Question: I'm doing a method in which I load a notepad file with random data in it, and I have to read character by character. Then I check whether this character is a Digit or a Letter and so on and so forth.
I invented a method called isDigit (ch) in which it accepts the character that is being loaded and checks whether it is between 0 and 9. If it is a Digit it is added to a newly created 'char tempString'.
The is that whenever I add to this 'char tempString' the first number comes out OK but the rest (in my dummy file I have from 1 - 5) it comes out as garbage.
What could be the reason please? Down below you have the code and the output
---
## Coding
'''
Token Lexer::getNextToken()
{
char ch;
char tempString;
std::ifstream input("dummyData.txt");
while (input)
{
input.get(ch);
if(isDigit(ch))
{
tempString += ch;
cout << tempString << endl;
Col++;
}
else if (ch == '
')
{
cout << "
New Line
" << endl;
Row++;
Col = 1;
}
else
{
cout << "Error" << endl;
}
Offset ++;
cout << " Row " << Row << " Column " << Col << " Offset: " << Offset << endl;
}
return Token::tkDigit;
}
'''

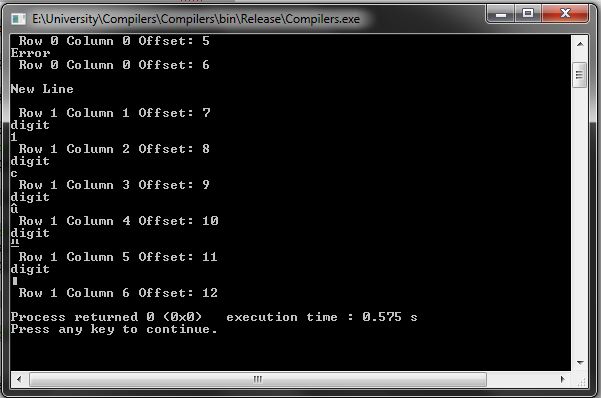
Answer: You declare 'tempString' as a single character, rather than a string. Adding a character to it doesn't turn it into a string and append the character; it adds the ASCII value of 'ch' to the value already in 'tempString', producing some other character value.
Try 'std::string tempString;'